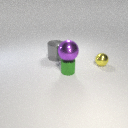
small green metal cylinder to the right of large gray metal cylinder